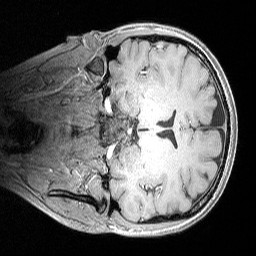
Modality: MP2RAGE
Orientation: coronal
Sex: female
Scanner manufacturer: siemens
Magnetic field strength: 3 T
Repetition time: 5 s
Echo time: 0.00292 s